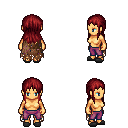
a pixel art fantasy rpg character, female body template, human, tanned skin, brown tattered cape, magenta pants, brunette unkempt hairstyle, gray slippers, four views (front, back, left, right), 2x2 character sprite sheet, small pixel art, hard edges, no anti-aliasing